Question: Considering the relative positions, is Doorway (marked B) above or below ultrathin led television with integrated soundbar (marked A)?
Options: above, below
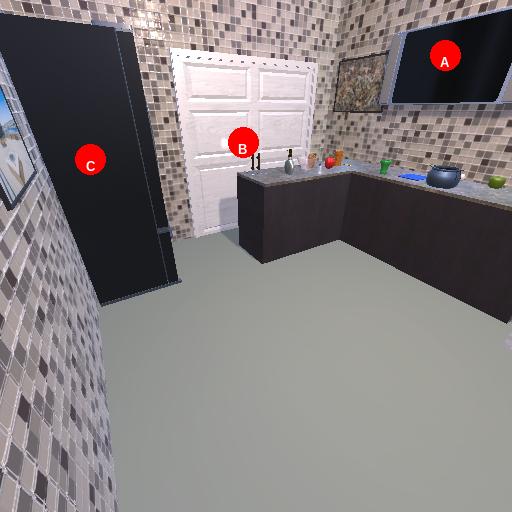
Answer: above